Question: Is there a jquery plugin that uses UI to prepend or append static text to an input field, like so:

I know twitters bootstrap can do it, but I can't seem to find anything like it for jquery ui.
Thanks in advance for any help given.
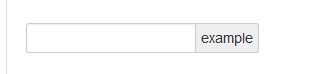
Answer: I'm not sure, but you can probably fake it using a div, with a borderless input, and a few in-line blocks of span (with a gray background) floaing left.
That is if I understand what you're trying to achieve correctly.